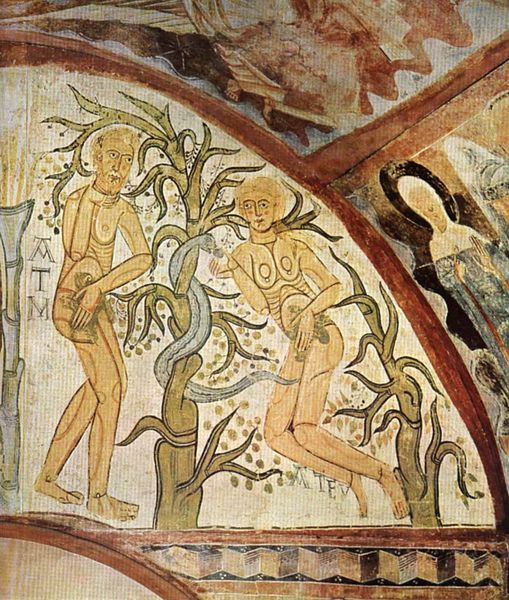
Titel: Wandmalerei aus Maderuelo, Capilla de la Vera Cruz (ursprünglich)
Institution: Madrid, Museo del Prado
Schlagwörter: baum, gemälde, mann, nackt, äste, frau, signatur, frucht, früchte, rundbogen, adam, eva, paradies, buchstaben, schlange, heiligenschein, romanik, fresko, fresco